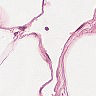
Metastatic tissue present: no